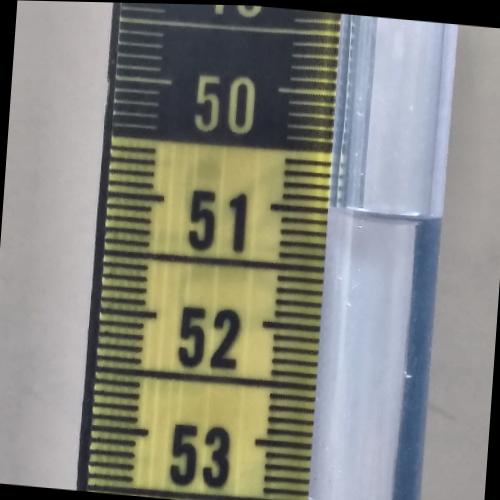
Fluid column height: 51.0 cm